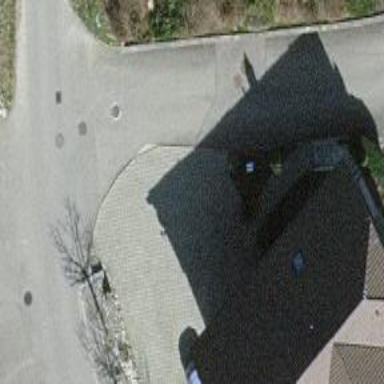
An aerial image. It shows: Driveway.